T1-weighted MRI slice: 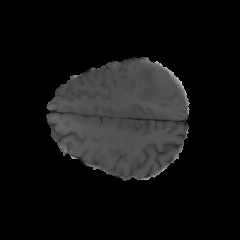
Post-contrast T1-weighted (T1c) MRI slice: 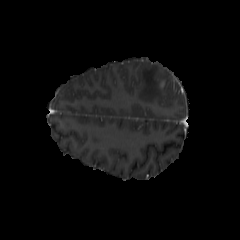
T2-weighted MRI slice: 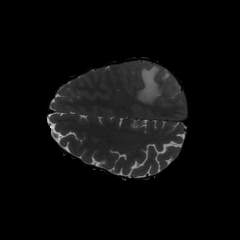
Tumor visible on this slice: yes